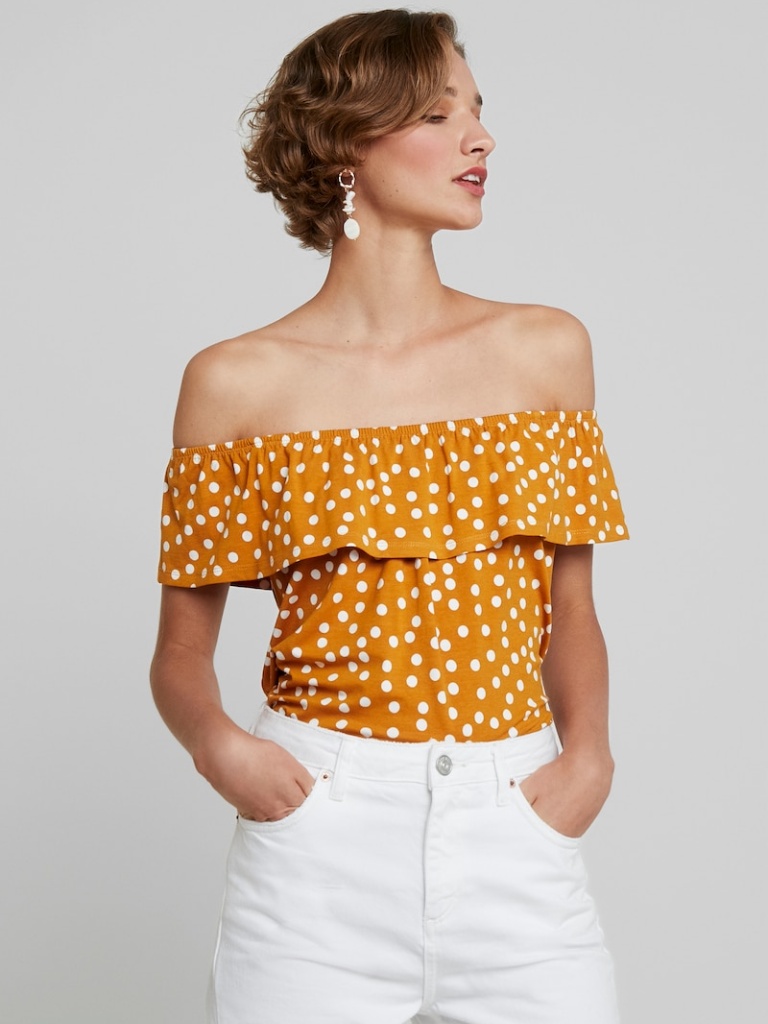
cotton tight sleeveless hip length Fully Tucked in off-shoulder blouse